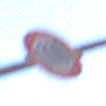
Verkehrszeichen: Geschwindigkeit110
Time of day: SunriseSunset
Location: Outdoor (Urban)
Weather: Clear
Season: NotSpecified
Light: Natural